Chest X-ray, AP view. Patient: 77 years old, sex F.
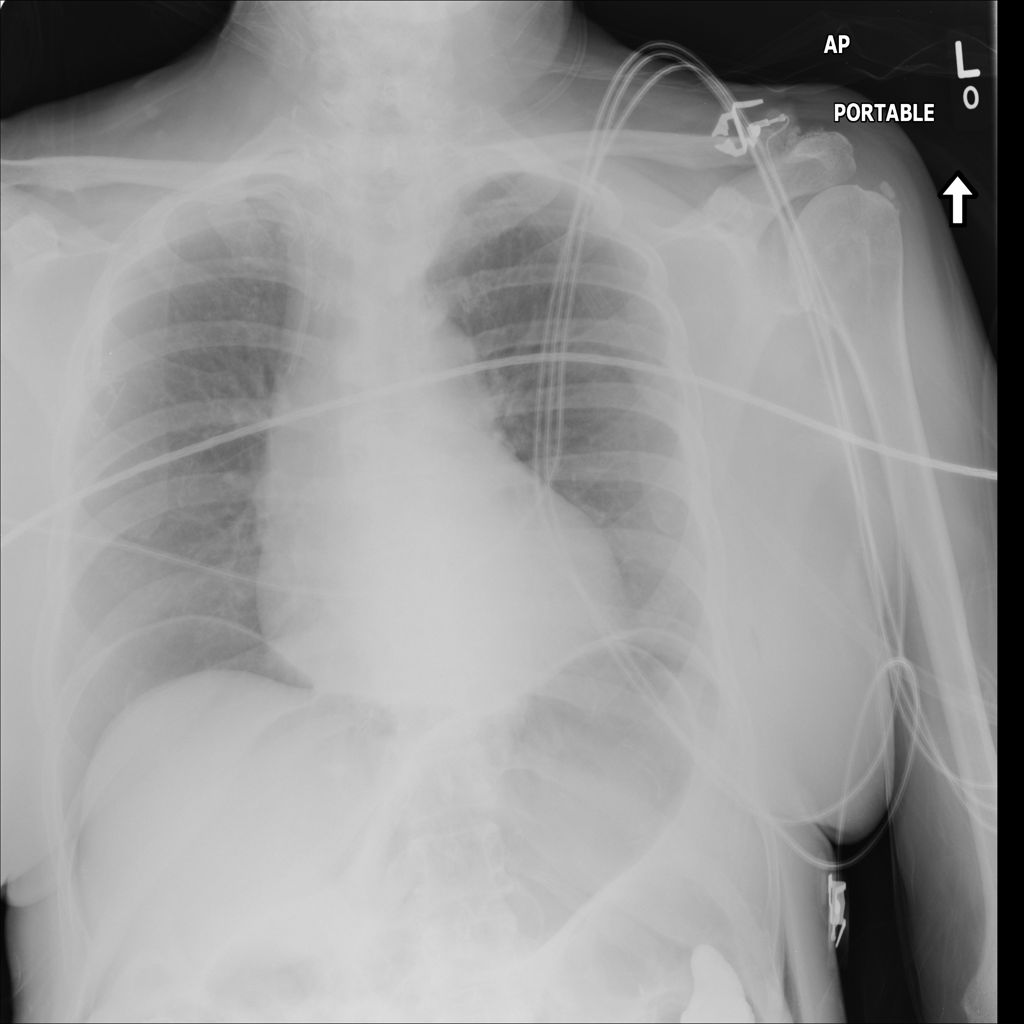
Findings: No Finding